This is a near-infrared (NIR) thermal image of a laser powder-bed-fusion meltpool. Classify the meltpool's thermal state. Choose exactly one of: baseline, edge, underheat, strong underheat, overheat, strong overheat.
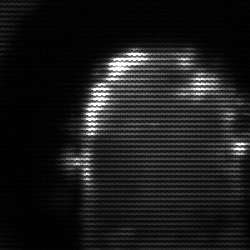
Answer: baseline